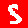
Digit: 5